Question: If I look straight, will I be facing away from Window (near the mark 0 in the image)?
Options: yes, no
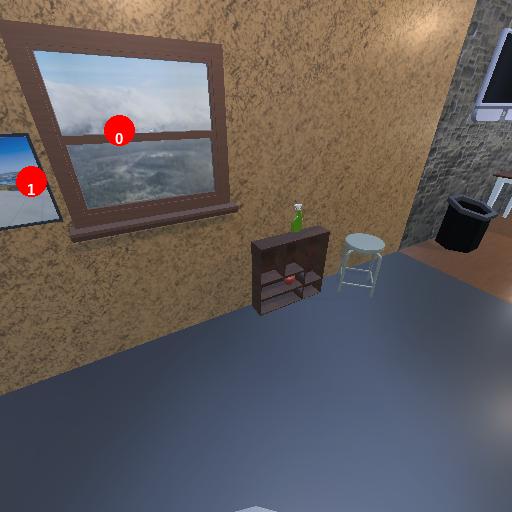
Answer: yes